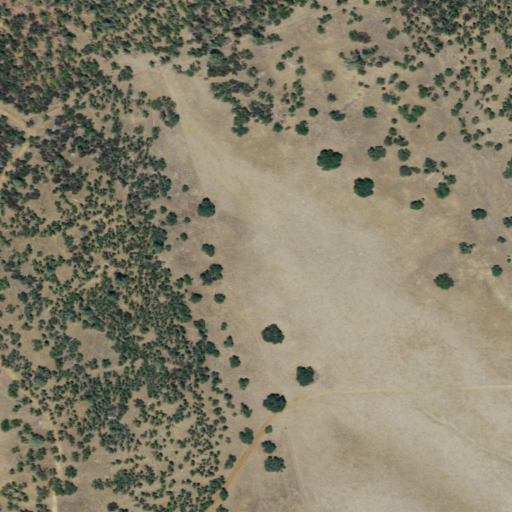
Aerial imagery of plain(s) in California named Widow Flats containing grassland, shrub, and mixed forest